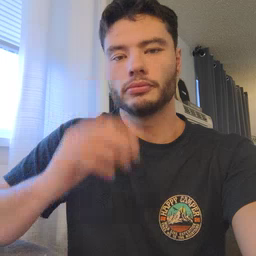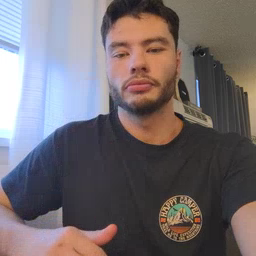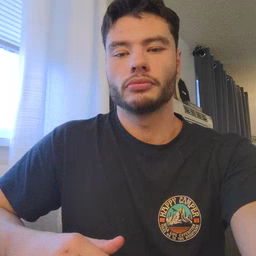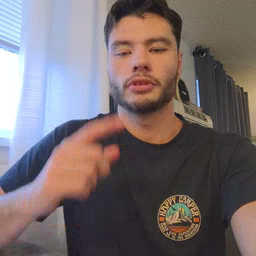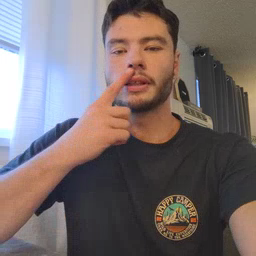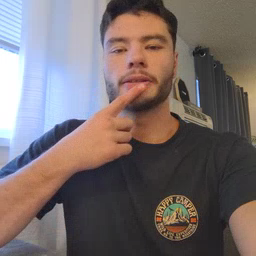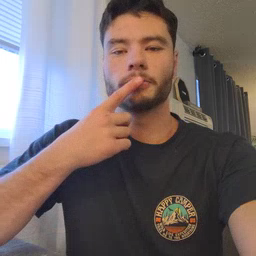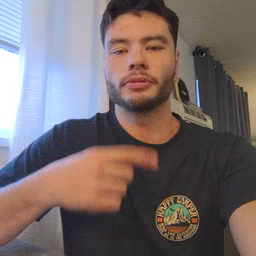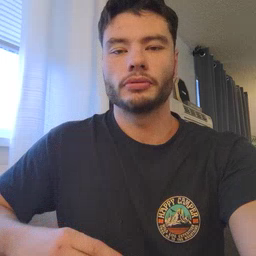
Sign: lips